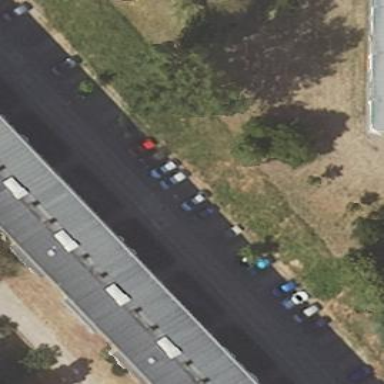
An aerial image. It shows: Parking available on the street side.